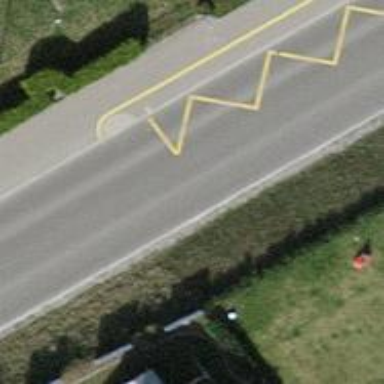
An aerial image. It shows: Bus stop with designated public transport stop position.